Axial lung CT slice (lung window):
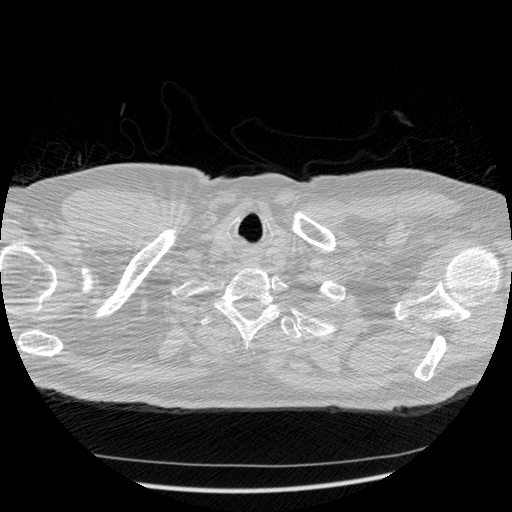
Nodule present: no